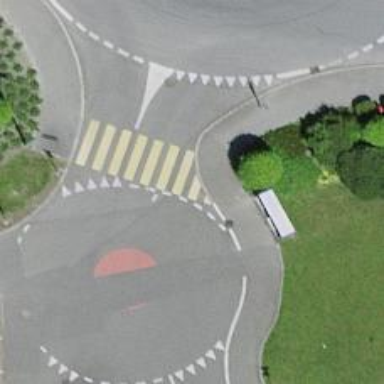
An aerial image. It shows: Marked crossing with zebra markings.